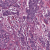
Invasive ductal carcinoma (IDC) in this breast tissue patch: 1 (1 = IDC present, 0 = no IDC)